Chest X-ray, AP view. Patient: 49 years old, sex M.
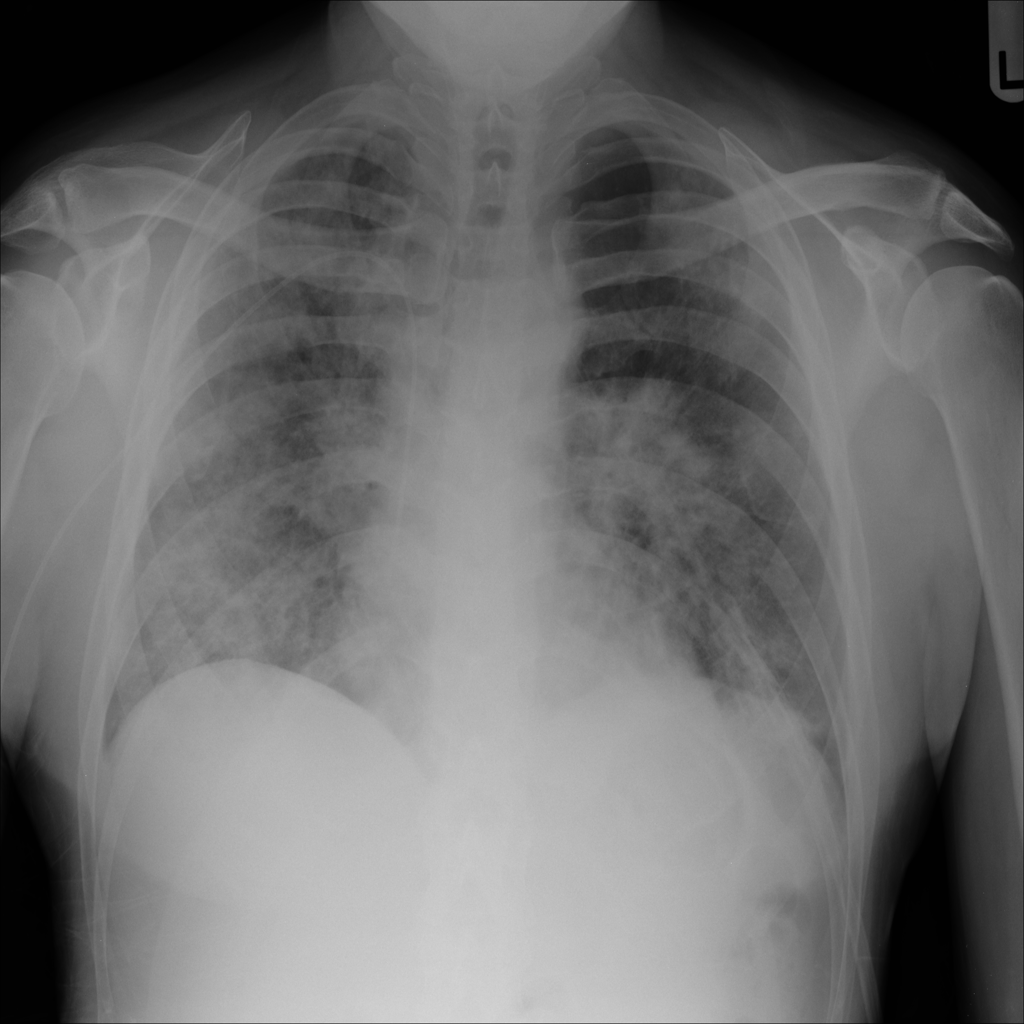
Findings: Infiltration